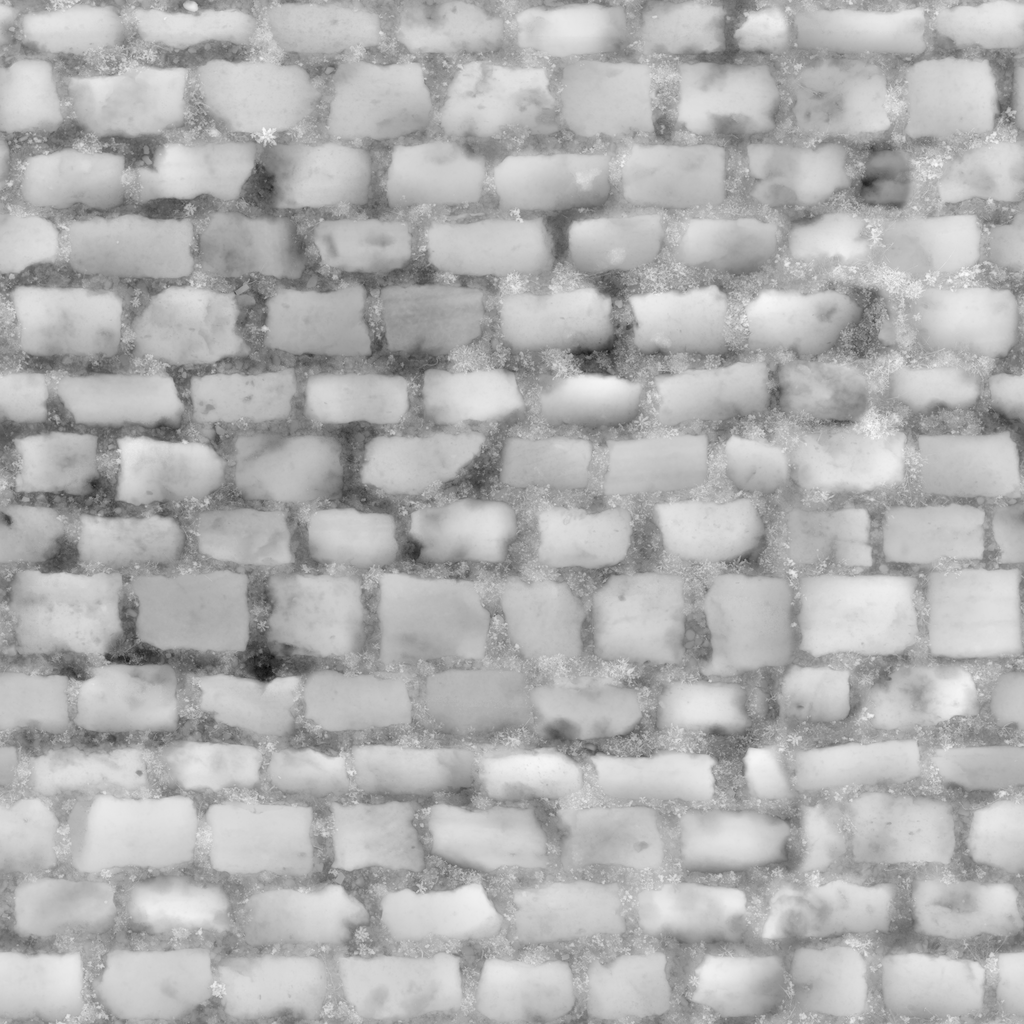
Texture map type: Displacement